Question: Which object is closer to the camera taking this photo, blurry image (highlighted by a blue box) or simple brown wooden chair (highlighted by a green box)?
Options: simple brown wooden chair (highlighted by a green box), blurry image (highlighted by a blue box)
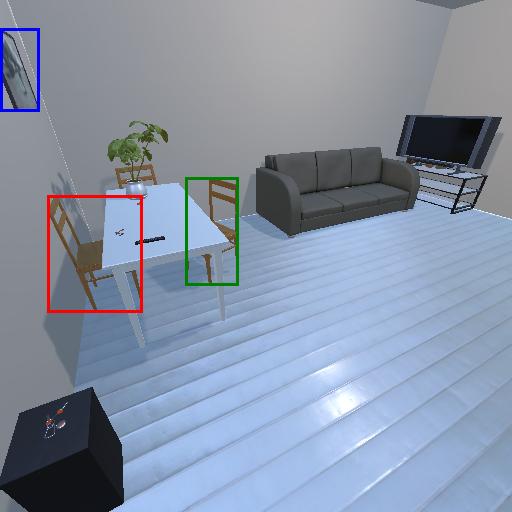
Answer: simple brown wooden chair (highlighted by a green box)